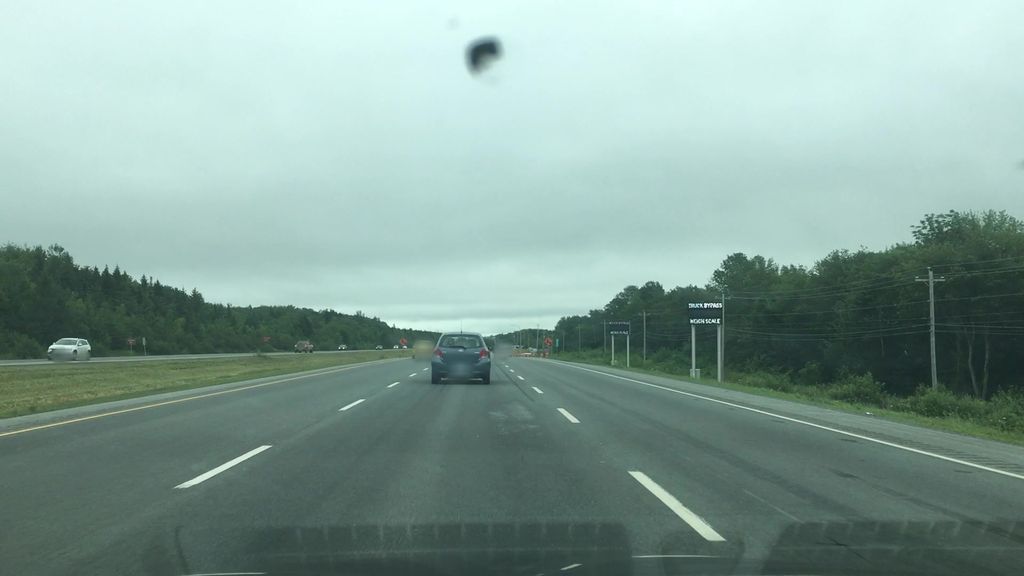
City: halifax